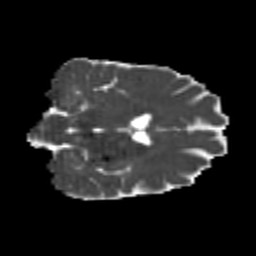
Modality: MD
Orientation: coronal
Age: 24
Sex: male
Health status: healthy
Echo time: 0.074 s